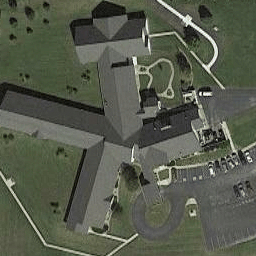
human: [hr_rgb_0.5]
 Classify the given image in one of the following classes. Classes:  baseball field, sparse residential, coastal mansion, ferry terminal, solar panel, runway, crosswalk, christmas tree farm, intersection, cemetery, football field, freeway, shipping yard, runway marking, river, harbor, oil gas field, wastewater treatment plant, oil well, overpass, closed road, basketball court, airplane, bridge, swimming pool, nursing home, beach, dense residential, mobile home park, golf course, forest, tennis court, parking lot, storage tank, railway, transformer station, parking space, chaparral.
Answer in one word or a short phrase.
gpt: nursing home